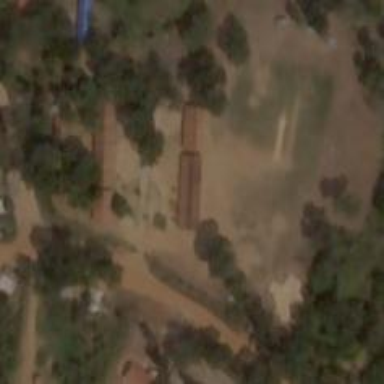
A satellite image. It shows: School.